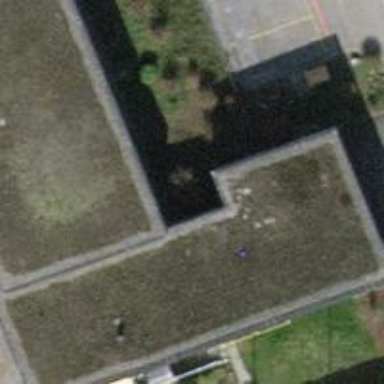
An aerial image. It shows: School building.